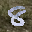
Label: 8